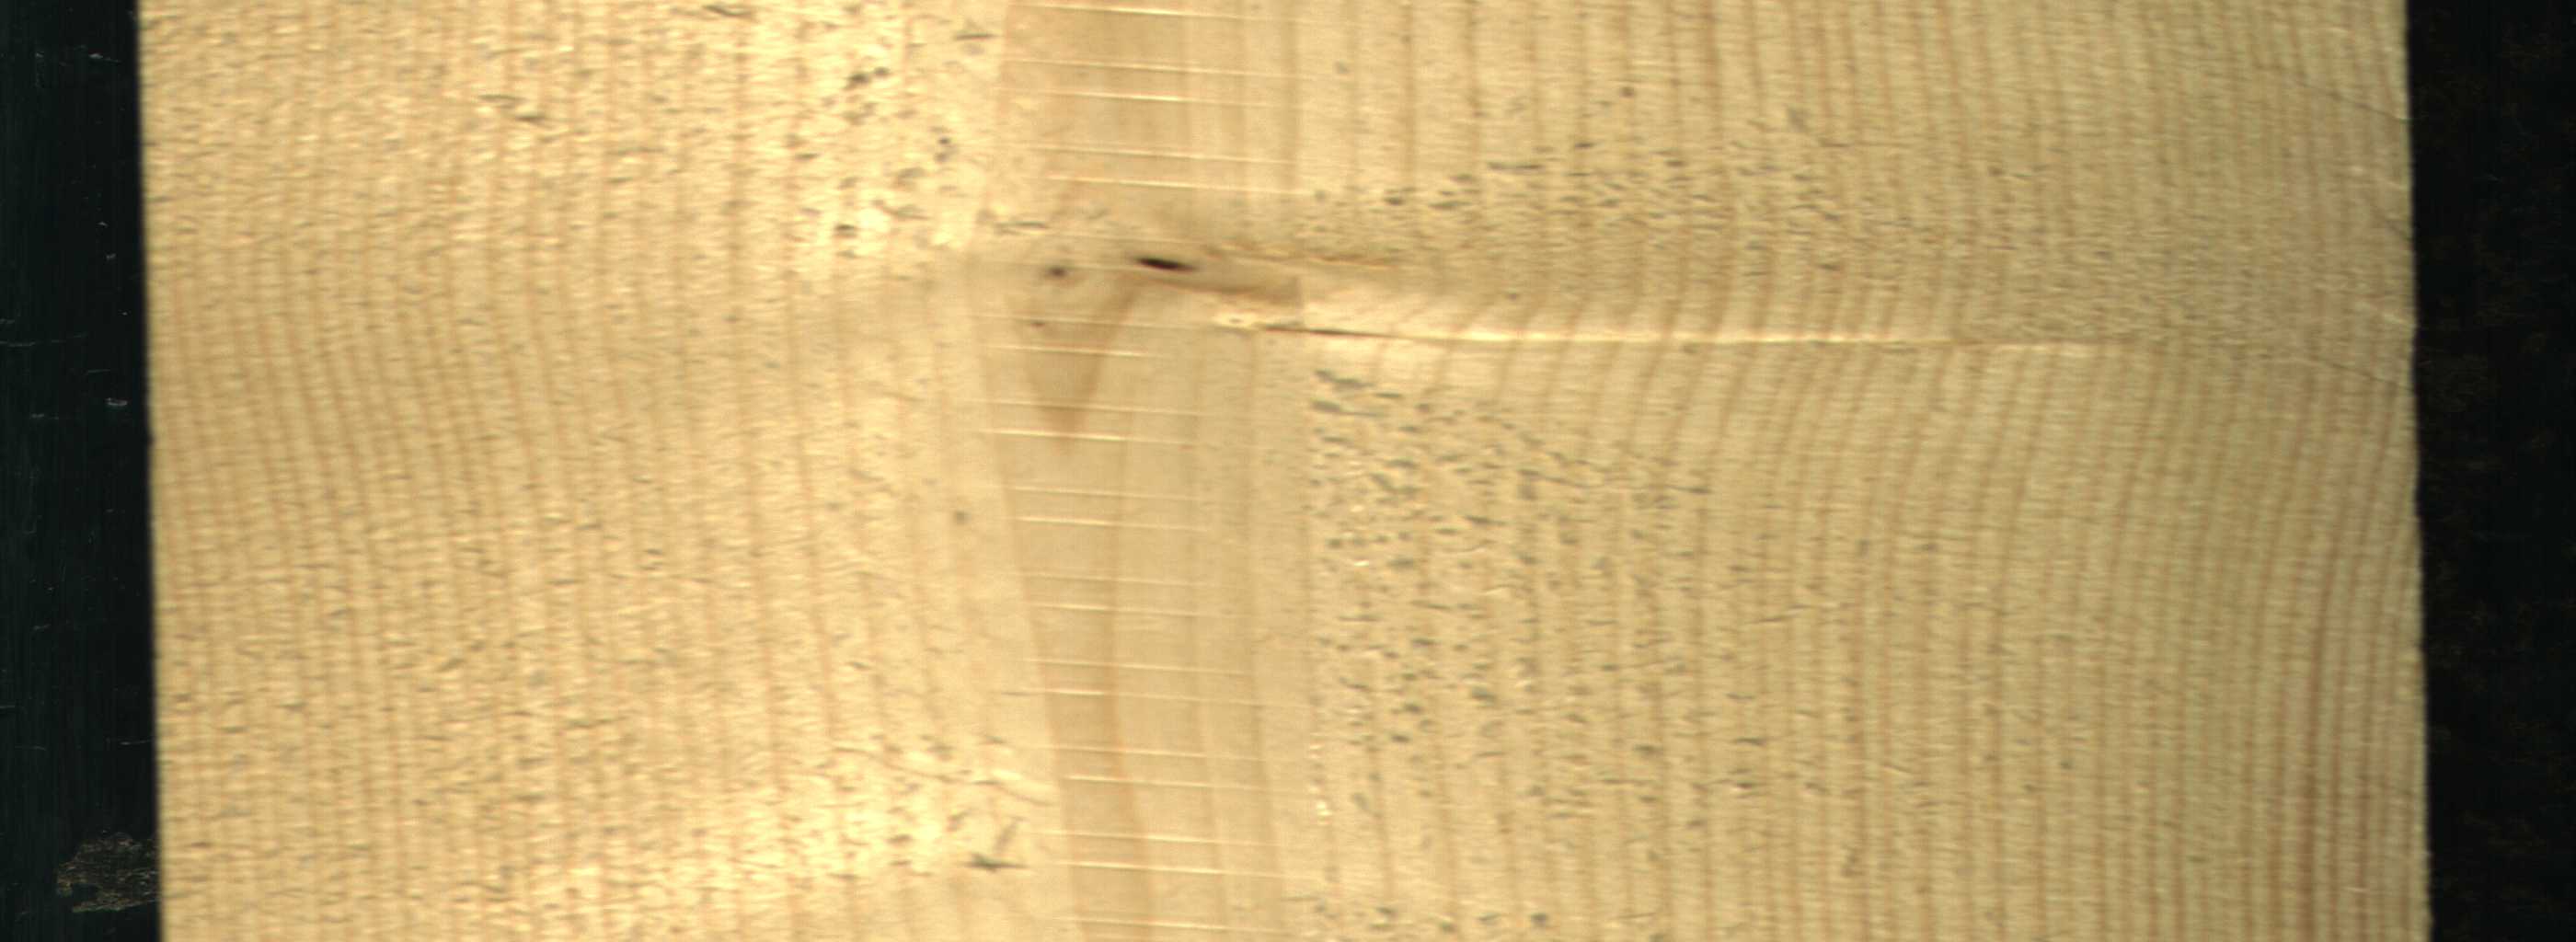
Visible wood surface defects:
Live_Knot